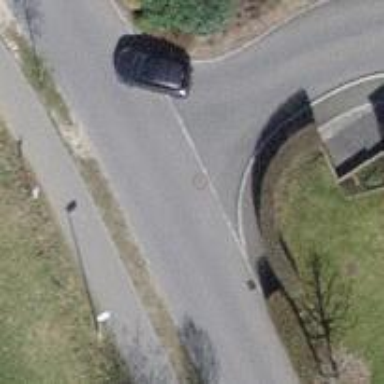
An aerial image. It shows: Sidewalk along the footway.